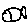
Label: fish